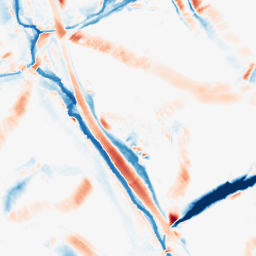
Category: morphological
Decomposition family: morphological_diamond
Decomposition parameters: operation: average
radius: 15
Upsampling method: bilinear
Upsampling parameters: scale: 8
Upsampling scale: 8